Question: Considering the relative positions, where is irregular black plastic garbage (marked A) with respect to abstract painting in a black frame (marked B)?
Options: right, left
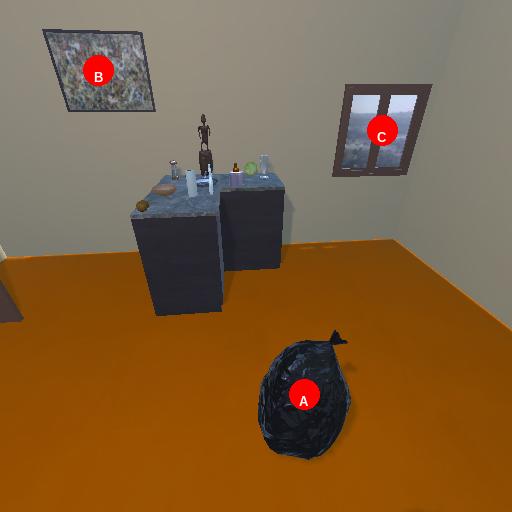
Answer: right